Interaction volume radius: 5 \u00c5
Interaction volume height: 20 \u00c5
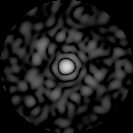
Disorder parameter: 0.8491